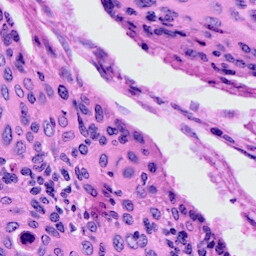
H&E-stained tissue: Cervix